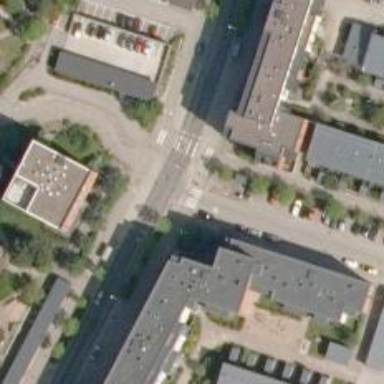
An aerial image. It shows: Asphalt cycleway with crossing.